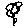
Label: flower